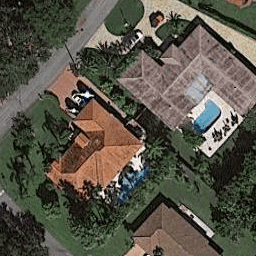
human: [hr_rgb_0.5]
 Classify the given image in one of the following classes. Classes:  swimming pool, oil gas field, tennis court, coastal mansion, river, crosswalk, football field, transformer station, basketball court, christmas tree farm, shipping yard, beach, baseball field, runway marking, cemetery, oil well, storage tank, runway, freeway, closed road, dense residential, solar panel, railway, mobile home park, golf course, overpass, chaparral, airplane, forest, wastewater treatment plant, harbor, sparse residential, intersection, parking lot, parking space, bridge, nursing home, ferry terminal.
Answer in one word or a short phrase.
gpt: coastal mansion